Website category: restaurant
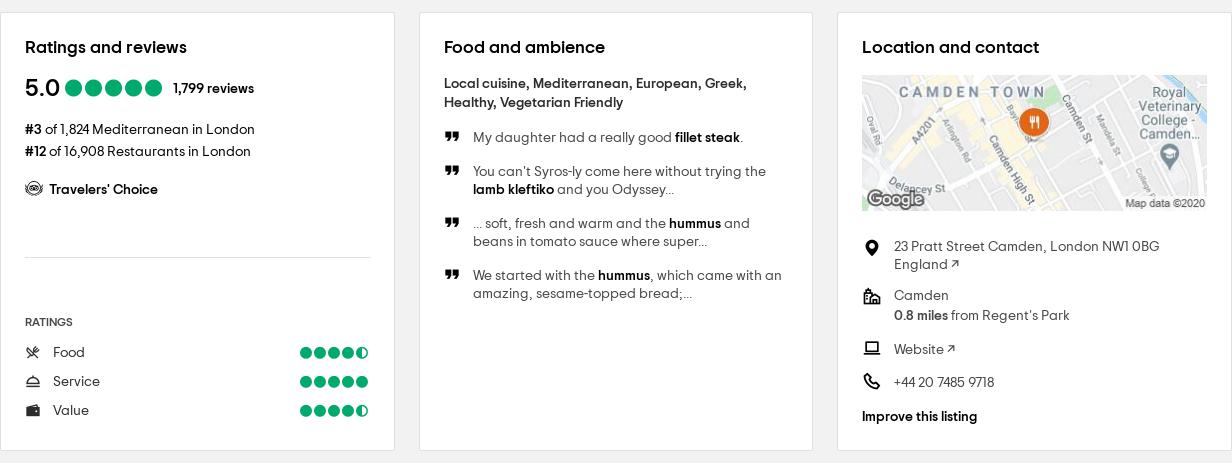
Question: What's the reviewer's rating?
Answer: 5.0

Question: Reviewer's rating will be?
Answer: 5.0

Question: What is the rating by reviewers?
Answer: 5.0

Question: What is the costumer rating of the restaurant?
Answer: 5.0

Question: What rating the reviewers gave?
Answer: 5.0

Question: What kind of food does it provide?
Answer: Local cuisine, Mediterranean, European, Greek, Healthy, Vegetarian Friendly

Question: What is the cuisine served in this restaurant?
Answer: Local cuisine, Mediterranean, European, Greek, Healthy, Vegetarian Friendly

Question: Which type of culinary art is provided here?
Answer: Local cuisine, Mediterranean, European, Greek, Healthy, Vegetarian Friendly

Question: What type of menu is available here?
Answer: Local cuisine, Mediterranean, European, Greek, Healthy, Vegetarian Friendly

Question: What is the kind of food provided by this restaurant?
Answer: Local cuisine, Mediterranean, European, Greek, Healthy, Vegetarian Friendly

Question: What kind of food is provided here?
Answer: Local cuisine, Mediterranean, European, Greek, Healthy, Vegetarian Friendly

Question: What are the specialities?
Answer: Local cuisine, Mediterranean, European, Greek, Healthy, Vegetarian Friendly

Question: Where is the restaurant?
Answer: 23 Pratt Street Camden, London NW1 0BG England

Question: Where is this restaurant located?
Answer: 23 Pratt Street Camden, London NW1 0BG England

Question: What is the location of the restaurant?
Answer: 23 Pratt Street Camden, London NW1 0BG England

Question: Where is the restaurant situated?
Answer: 23 Pratt Street Camden, London NW1 0BG England

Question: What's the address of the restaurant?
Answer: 23 Pratt Street Camden, London NW1 0BG England

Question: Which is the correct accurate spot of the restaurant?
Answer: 23 Pratt Street Camden, London NW1 0BG England

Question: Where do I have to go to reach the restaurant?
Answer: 23 Pratt Street Camden, London NW1 0BG England

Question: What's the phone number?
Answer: +44 20 7485 9718

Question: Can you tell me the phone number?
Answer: +44 20 7485 9718

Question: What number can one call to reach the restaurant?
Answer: +44 20 7485 9718

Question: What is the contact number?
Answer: +44 20 7485 9718

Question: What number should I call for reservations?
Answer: +44 20 7485 9718

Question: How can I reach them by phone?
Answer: +44 20 7485 9718